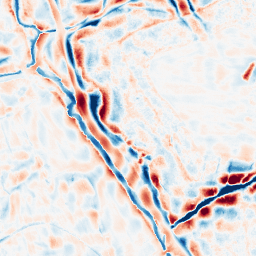
Category: wavelet
Decomposition family: wavelet_biorthogonal
Decomposition parameters: wavelet: bior5.5
level: 4
Upsampling method: regularized
Upsampling parameters: scale: 2
lambda_reg: 0.01
Upsampling scale: 2